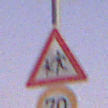
Verkehrszeichen: KinderRechts
Zusatzzeichen unten: Geschwindigkeit70
Umgebung: Outdoor, RoadRail
Tageszeit: Dawn
Wetter: Clear
Licht: Natural
Jahreszeit: NotSpecified
Kontrast: LowContrast